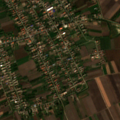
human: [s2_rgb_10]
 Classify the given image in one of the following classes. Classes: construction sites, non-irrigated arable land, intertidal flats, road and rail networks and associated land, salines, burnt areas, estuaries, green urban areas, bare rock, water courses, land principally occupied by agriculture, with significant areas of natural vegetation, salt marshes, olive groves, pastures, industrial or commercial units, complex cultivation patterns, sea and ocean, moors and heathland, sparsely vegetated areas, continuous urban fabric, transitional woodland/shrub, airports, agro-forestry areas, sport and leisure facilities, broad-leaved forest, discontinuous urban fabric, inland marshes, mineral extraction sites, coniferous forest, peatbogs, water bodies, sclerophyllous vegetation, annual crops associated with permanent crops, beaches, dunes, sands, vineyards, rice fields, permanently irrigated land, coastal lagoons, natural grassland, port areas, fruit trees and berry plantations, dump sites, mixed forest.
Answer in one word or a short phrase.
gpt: discontinuous urban fabric, non-irrigated arable land, complex cultivation patterns